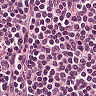
Metastatic tissue present: no